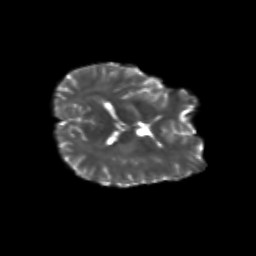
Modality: T2w
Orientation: axial
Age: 26
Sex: female
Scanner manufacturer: siemens
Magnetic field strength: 3 T
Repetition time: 3.5 s
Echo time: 0.113 s